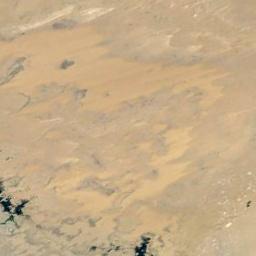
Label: desert